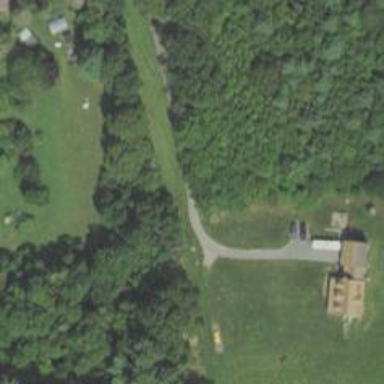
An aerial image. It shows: Driveway leading to service road.